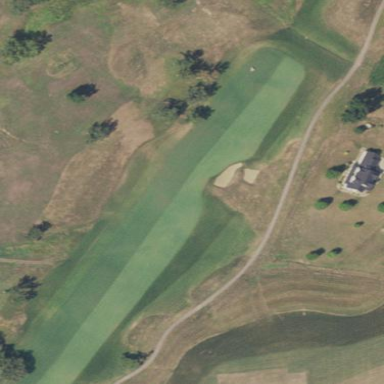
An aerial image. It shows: Golf rough area.